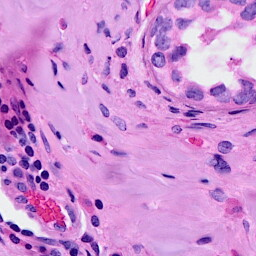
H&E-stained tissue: Breast